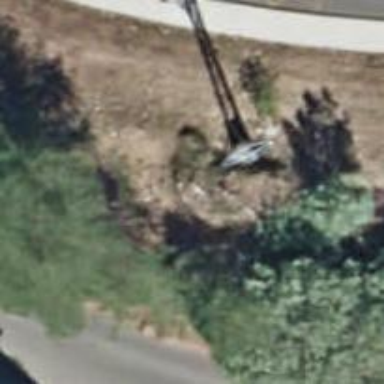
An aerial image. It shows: Power pole.